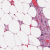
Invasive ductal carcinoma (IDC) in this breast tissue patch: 0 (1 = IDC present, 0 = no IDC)